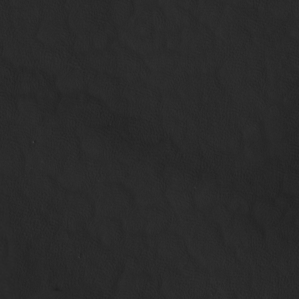
Label: non_frost